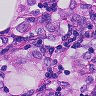
Metastatic tissue present: yes